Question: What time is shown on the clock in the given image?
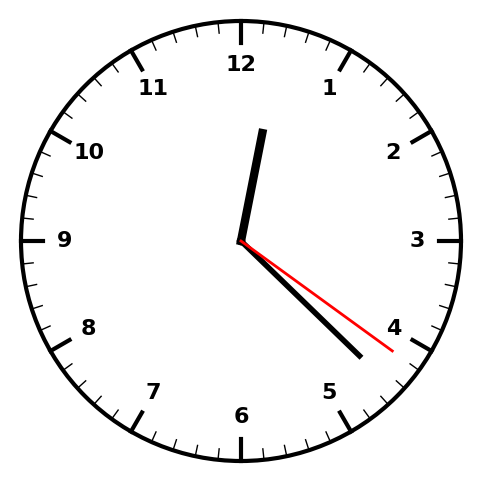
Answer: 12:22:21